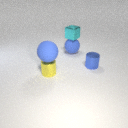
small cyan metal cube above large blue rubber sphere